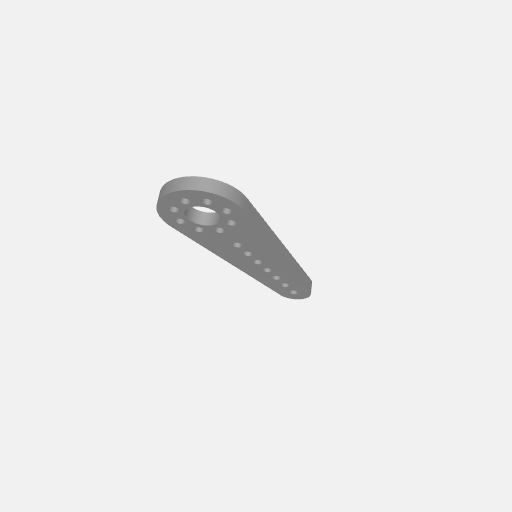
Part: HubMountControlArm72